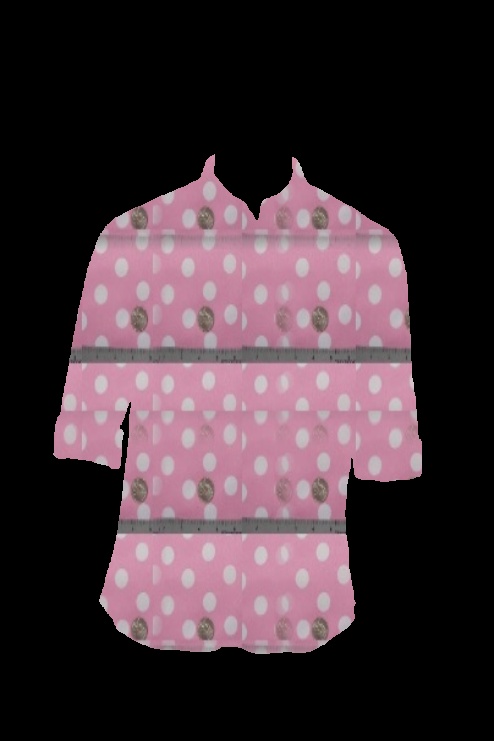
pink polka dot tee